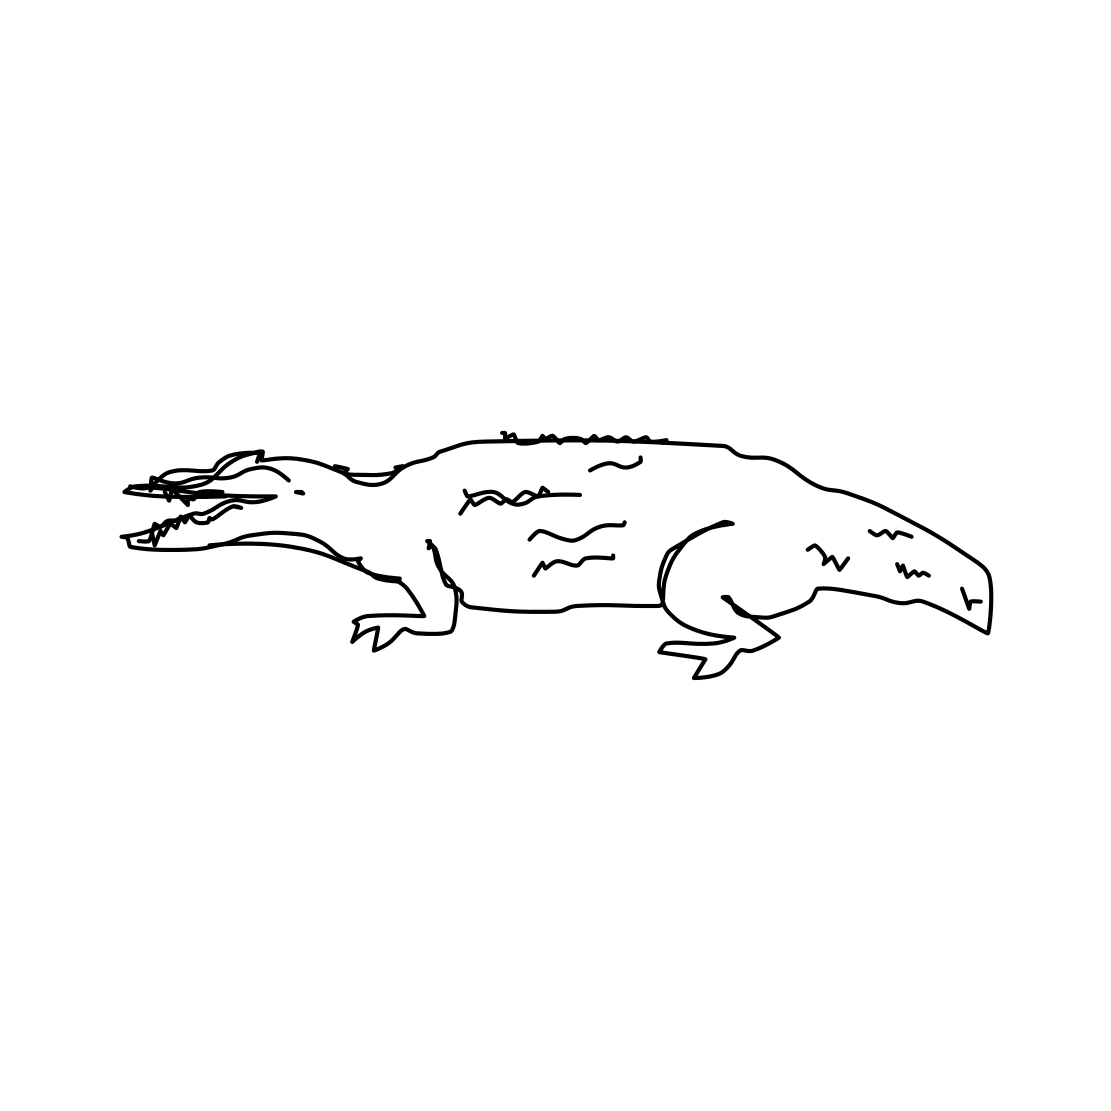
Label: crocodile